Interaction volume radius: 5 \u00c5
Interaction volume height: 10 \u00c5
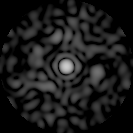
Disorder parameter: 0.8931